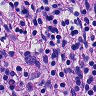
Metastatic tissue present: yes